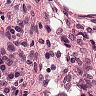
Metastatic tissue present: no